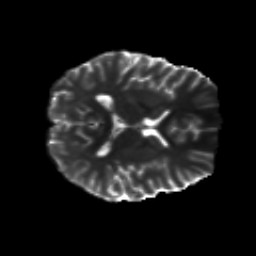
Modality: T2w
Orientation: axial
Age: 18
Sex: male
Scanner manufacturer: siemens
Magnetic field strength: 3 T
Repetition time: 8.8 s
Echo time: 0.085 s